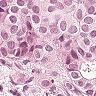
Metastatic tissue present: yes